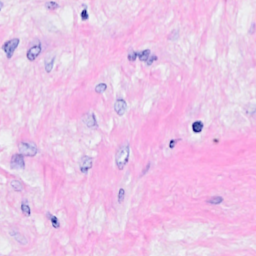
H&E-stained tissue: Breast